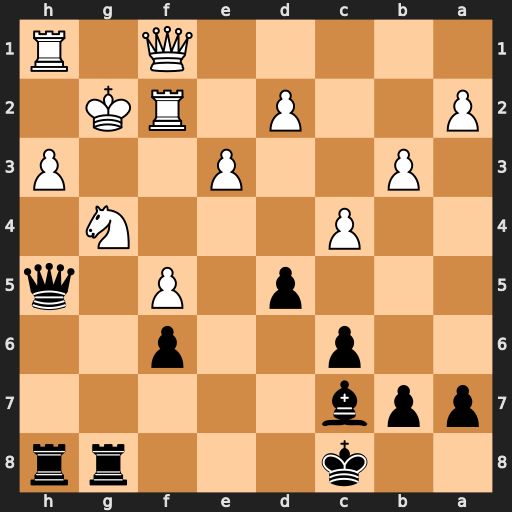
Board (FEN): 2k3rr/ppb5/2p2p2/3p1P1q/2P3N1/1P2P2P/P2P1RK1/5Q1R
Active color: b
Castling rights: -
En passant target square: -
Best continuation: Rxg4+ hxg4 Qxg4#